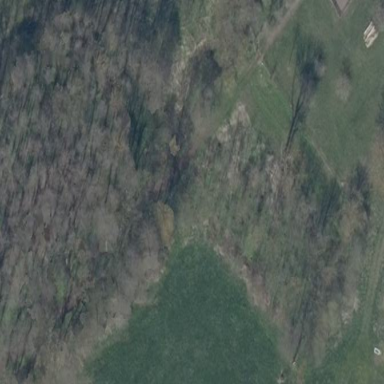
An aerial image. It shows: Forest area.